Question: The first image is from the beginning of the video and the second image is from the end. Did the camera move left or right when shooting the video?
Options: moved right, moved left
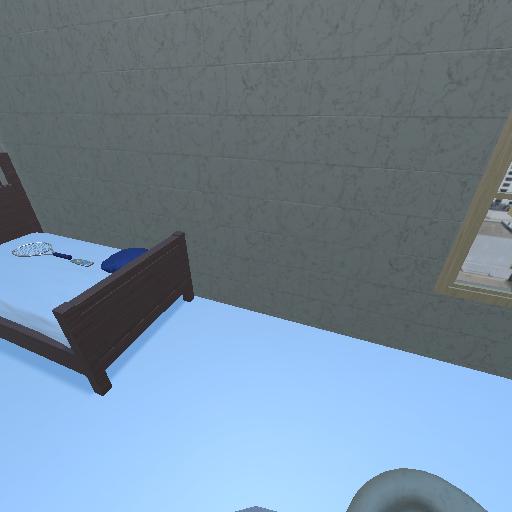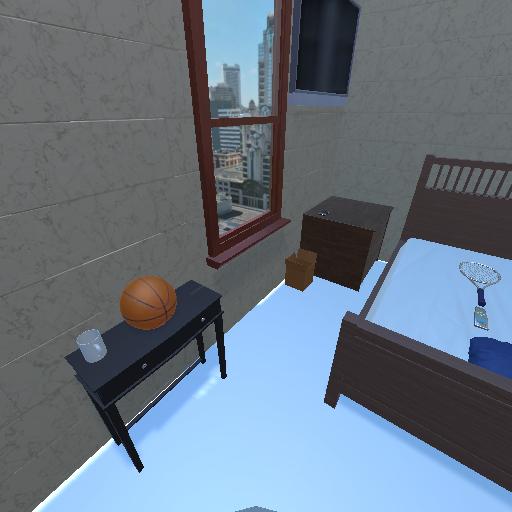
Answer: moved right